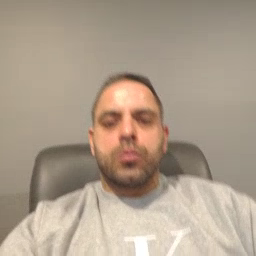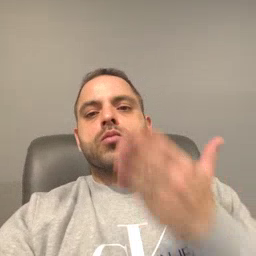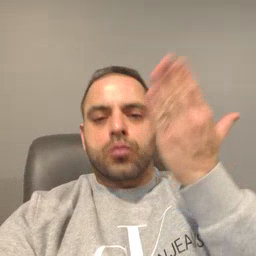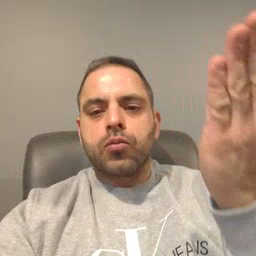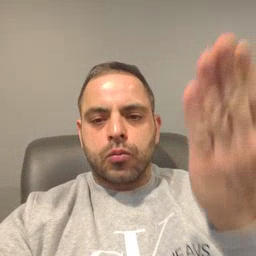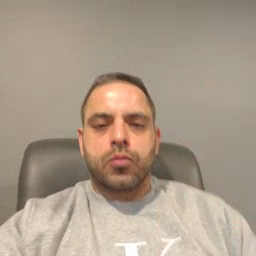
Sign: there